Field crop: maize
Growth stage: 1
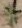
Species: atriplex